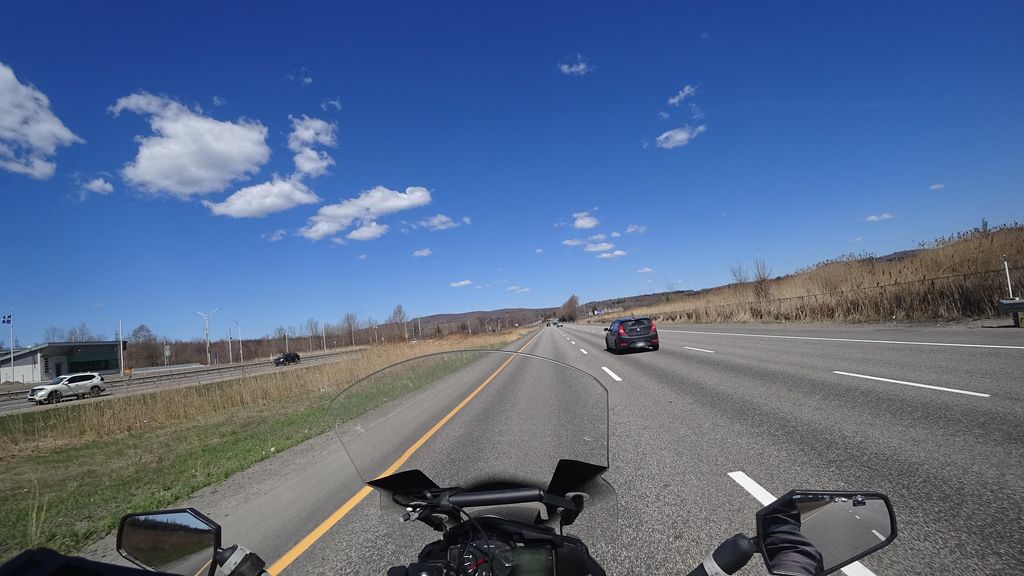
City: quebec_city